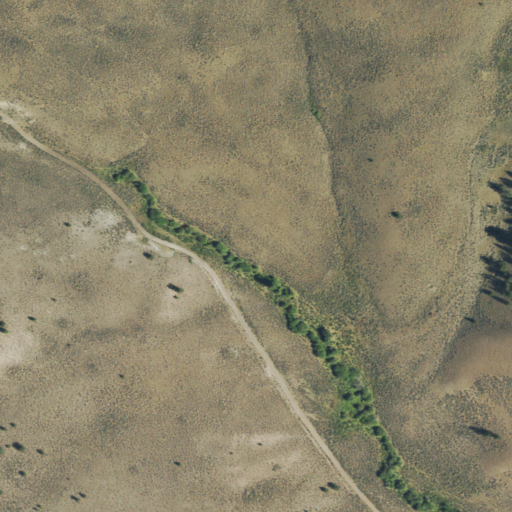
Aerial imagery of valley in Colorado named Lightening Gulch containing only shrub